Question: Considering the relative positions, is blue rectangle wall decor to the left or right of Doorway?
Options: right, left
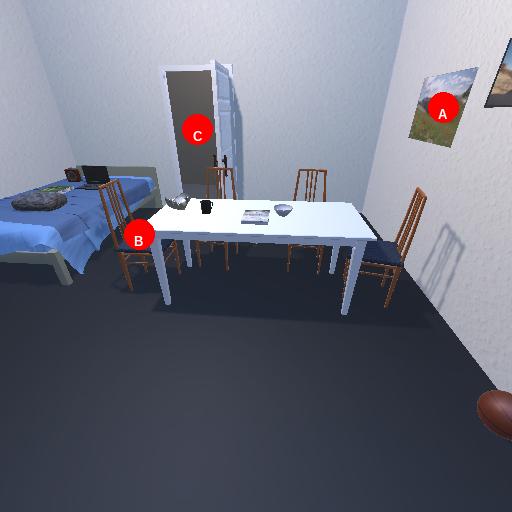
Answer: right